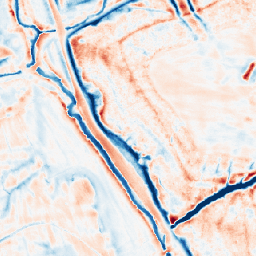
Category: edge_preserving
Decomposition family: bilateral
Decomposition parameters: d: 21
sigma_color: 25
sigma_space: 100
Upsampling method: nearest
Upsampling parameters: scale: 4
Upsampling scale: 4